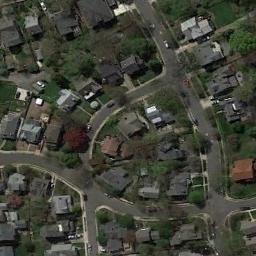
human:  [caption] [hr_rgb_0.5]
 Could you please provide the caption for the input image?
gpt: The residential area is on both sides of the road .

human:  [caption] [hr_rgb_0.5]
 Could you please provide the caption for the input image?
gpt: In densely populated areas there are many roads and densely arranged houses and trees of varying sizes and shapes as well as large lawns .

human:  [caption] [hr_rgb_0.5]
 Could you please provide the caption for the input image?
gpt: A dense residential area has lots of trees and houses arranged neatly while some roads go through the residential area .

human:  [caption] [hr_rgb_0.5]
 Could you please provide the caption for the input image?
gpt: The dense residential is next to the road and some trees .

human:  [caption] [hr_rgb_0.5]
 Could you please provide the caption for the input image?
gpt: There are many black buildings with lawns around on dense residential area .